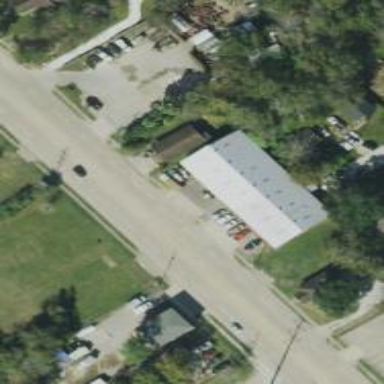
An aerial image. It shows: Commercial building.